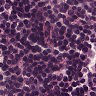
Metastatic tissue present: no